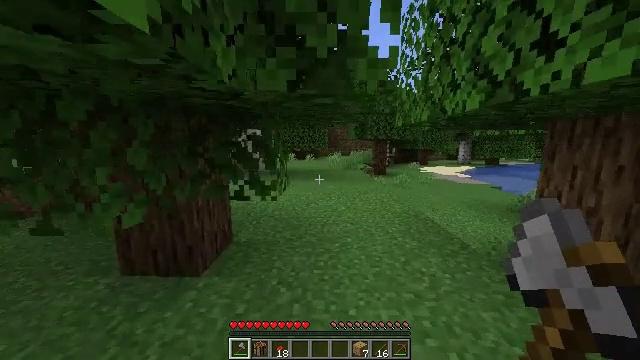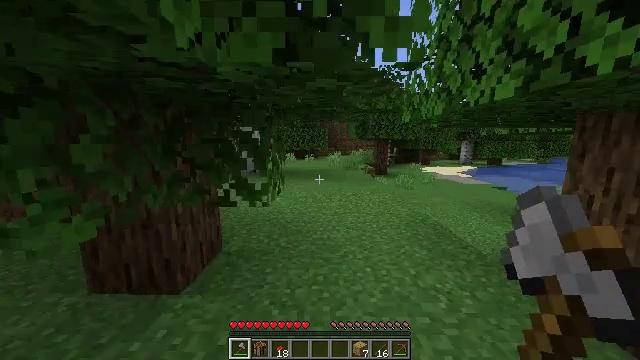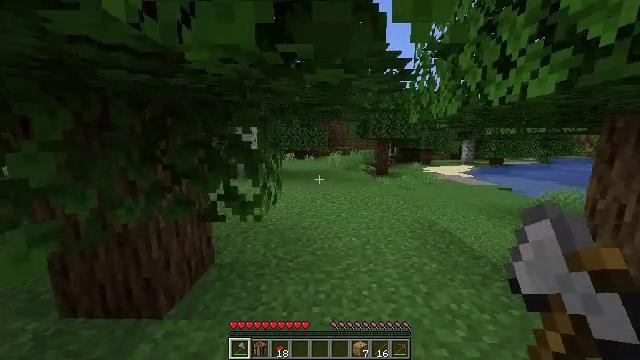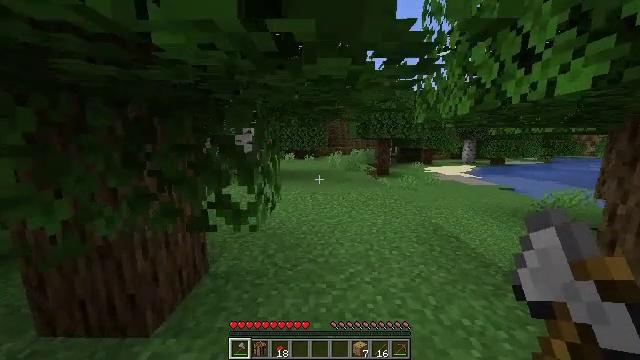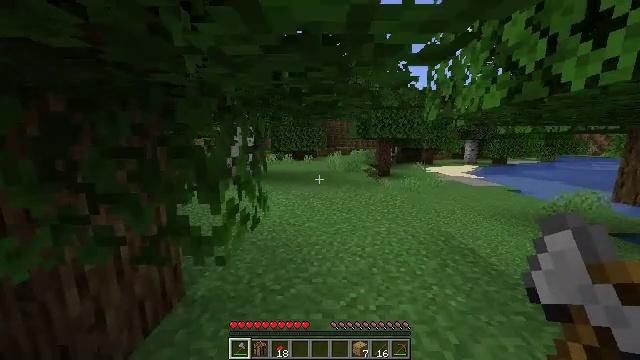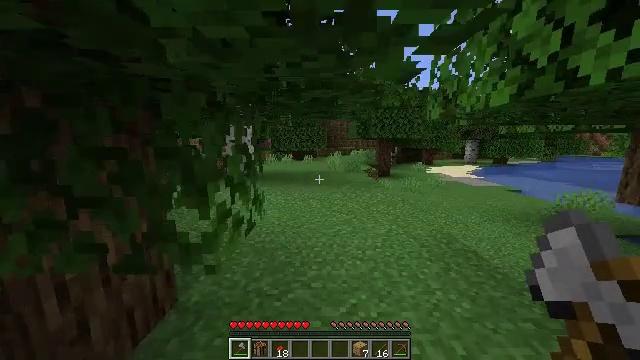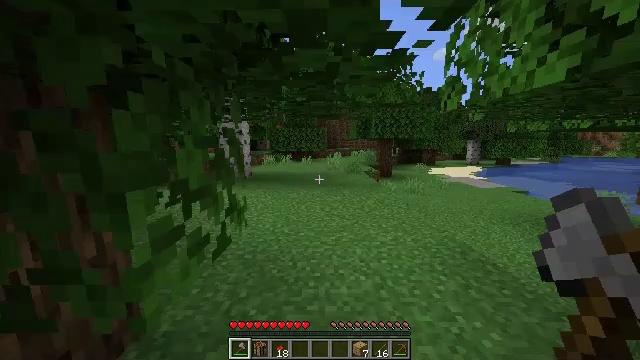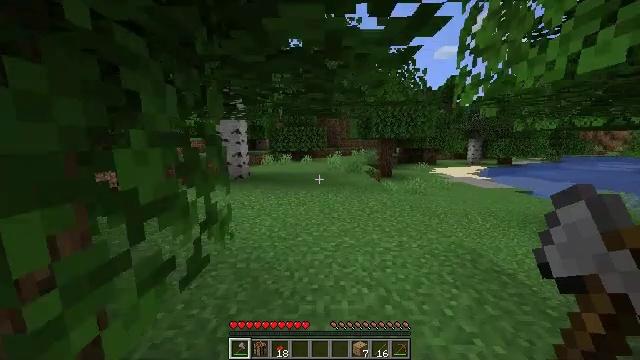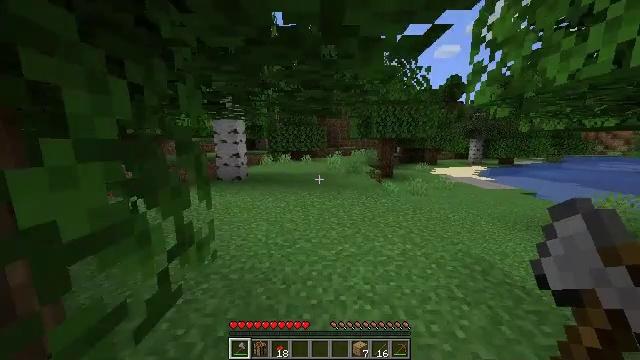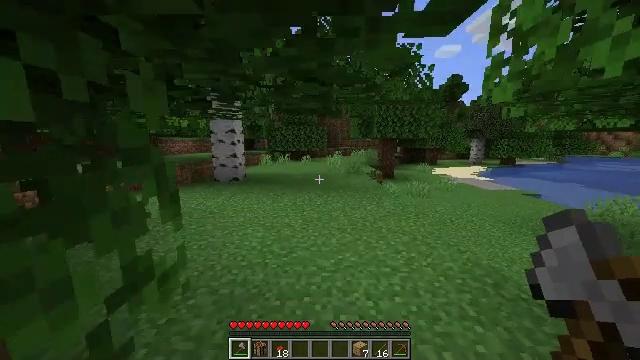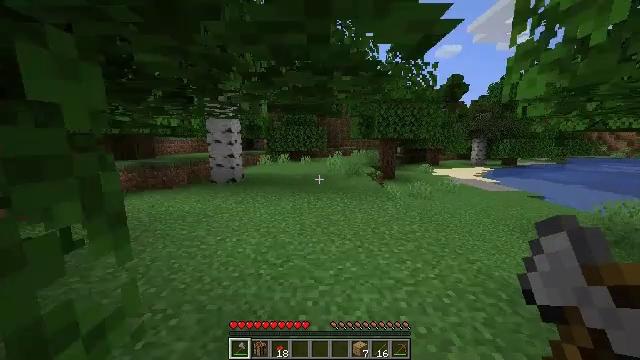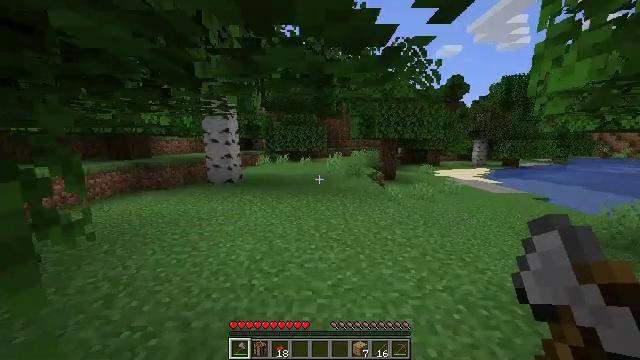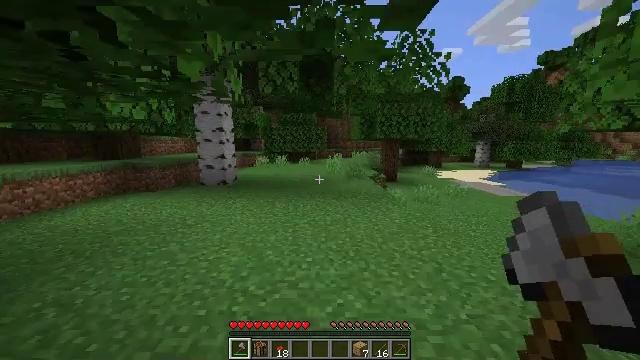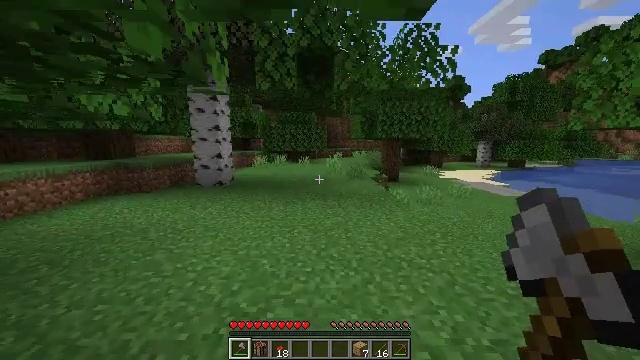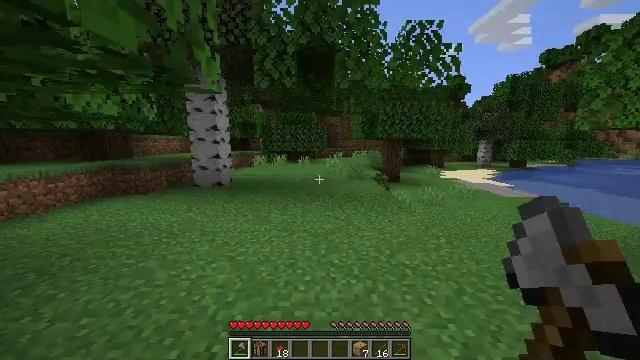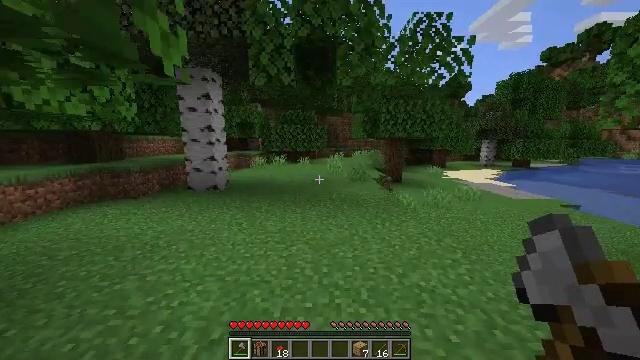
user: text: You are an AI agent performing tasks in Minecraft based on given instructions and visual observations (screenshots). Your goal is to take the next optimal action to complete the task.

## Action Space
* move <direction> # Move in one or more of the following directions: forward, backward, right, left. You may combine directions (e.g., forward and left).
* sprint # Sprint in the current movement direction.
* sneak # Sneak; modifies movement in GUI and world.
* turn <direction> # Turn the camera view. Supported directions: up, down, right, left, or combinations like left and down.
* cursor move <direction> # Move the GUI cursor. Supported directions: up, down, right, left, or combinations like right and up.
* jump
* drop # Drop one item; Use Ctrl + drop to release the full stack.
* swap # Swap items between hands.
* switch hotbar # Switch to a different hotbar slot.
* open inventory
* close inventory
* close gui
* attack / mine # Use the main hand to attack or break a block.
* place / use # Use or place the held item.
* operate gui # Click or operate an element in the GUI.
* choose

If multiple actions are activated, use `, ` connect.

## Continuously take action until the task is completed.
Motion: motion action
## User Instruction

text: Harvest the rose bush for its flowers.
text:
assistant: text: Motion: move forward
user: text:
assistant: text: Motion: move forward
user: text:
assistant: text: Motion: move forward
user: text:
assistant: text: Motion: move forward and move right
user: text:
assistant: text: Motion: move forward
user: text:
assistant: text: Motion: move forward
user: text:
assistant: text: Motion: move forward
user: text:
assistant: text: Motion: move forward
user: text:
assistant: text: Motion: move forward
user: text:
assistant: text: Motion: move forward
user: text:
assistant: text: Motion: move forward
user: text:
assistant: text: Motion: move forward
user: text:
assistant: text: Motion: move forward
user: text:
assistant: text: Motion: move forward
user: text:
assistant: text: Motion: move forward
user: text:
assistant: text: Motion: move forward
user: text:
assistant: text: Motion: move forward, turn left and down
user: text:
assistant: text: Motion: move forward, turn left and up
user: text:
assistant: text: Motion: move forward, turn right and up
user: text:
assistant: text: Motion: move forward
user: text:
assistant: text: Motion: move forward
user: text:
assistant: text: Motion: move forward
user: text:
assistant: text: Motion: move forward
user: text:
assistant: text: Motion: move forward
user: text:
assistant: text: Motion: move forward
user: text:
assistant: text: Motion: move forward
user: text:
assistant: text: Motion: move forward
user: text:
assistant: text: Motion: move forward, turn right and up
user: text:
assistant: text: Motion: move forward
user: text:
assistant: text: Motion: move forward and move right, turn right